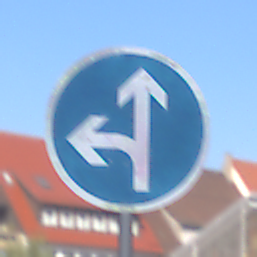
Verkehrszeichen: VorgeschriebeneFahrtrichtungGeradeausOderLinks
Umgebung: Outdoor, Urban
Tageszeit: MorningAfternoon
Wetter: Clear
Licht: Natural
Jahreszeit: NotSpecified
Kontrast: HighContrast